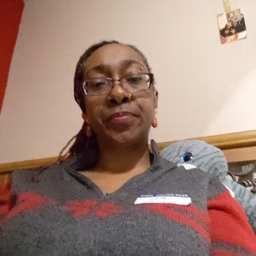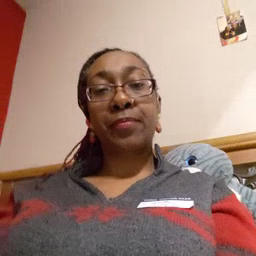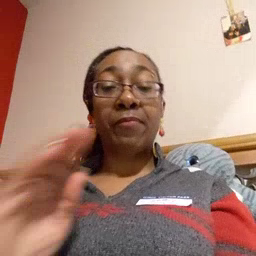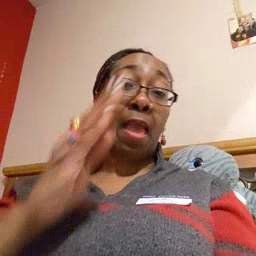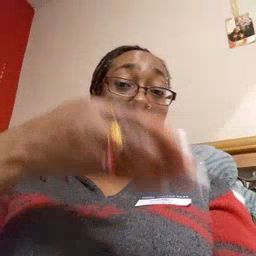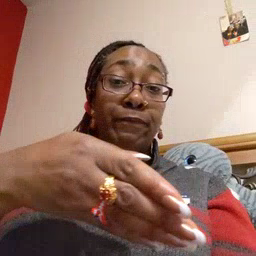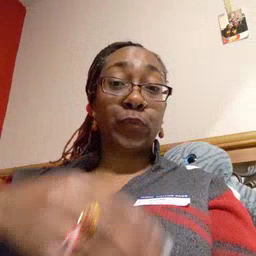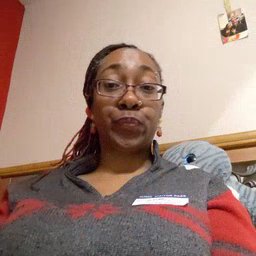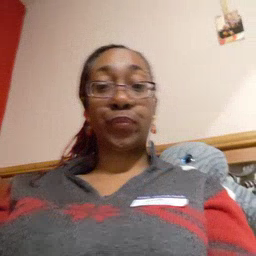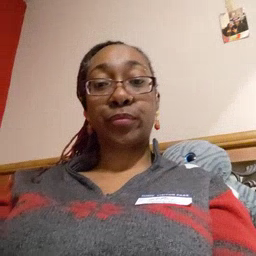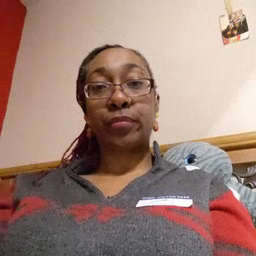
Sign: after